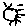
Label: sun